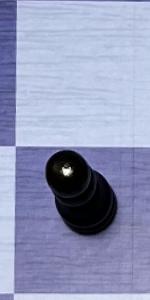
Label: Pawn_Black